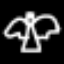
Label: angel